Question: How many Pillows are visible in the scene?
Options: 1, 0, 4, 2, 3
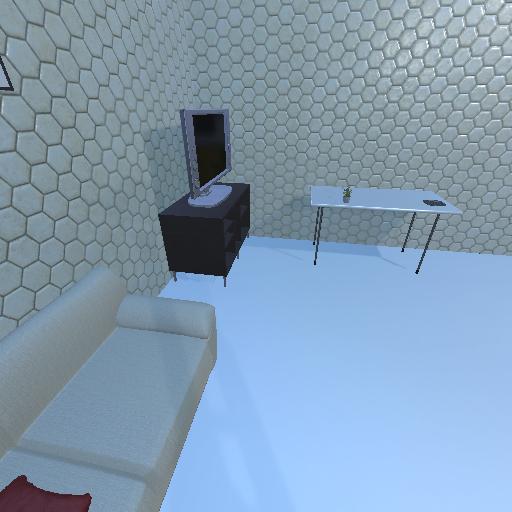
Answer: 1